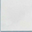
Piece: xx